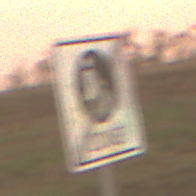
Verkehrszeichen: EndeFussgaengerzone
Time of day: SunriseSunset
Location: Outdoor (Nature)
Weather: PartlyCloudy
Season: NotSpecified
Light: Natural